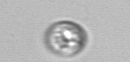
Label: Amoeba